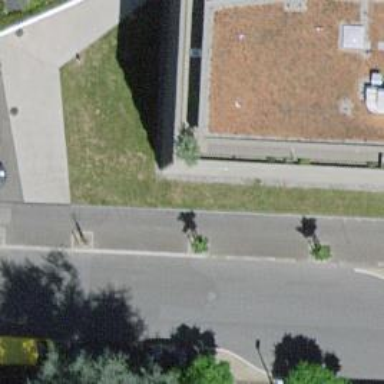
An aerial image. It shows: Street lined with broadleaved trees.